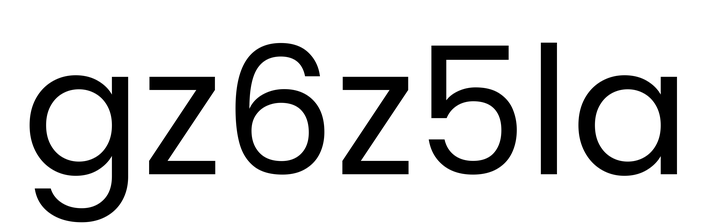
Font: Poppins-Regular